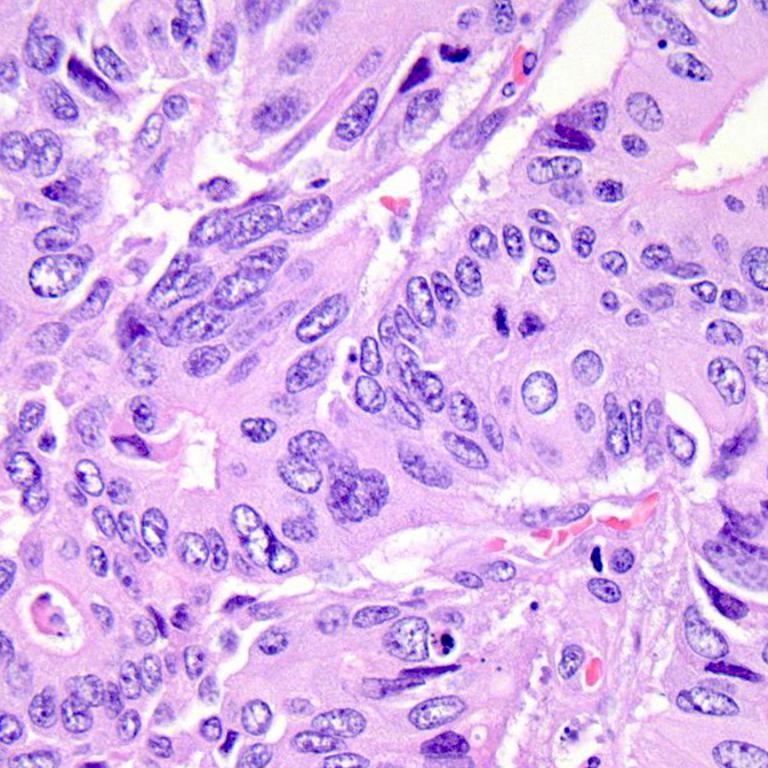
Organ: colon
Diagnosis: adenocarcinomas